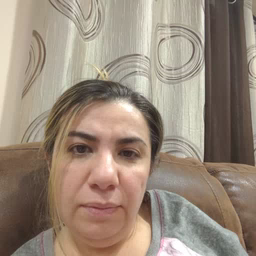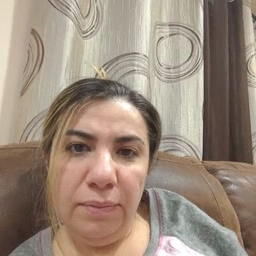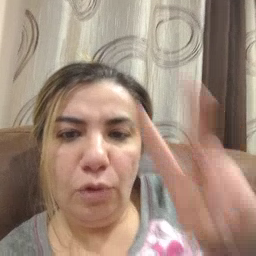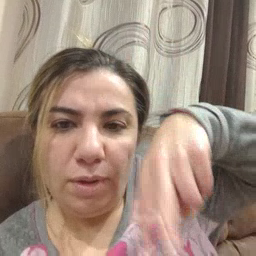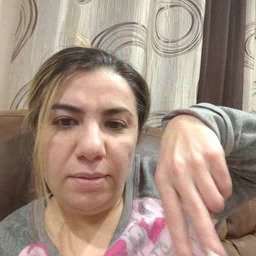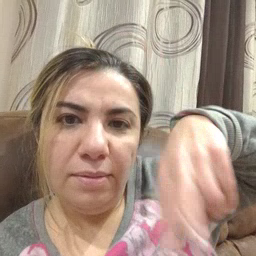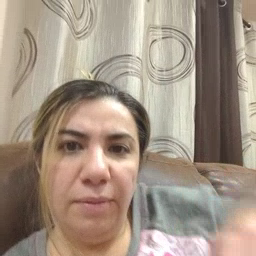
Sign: read